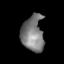
Tissue: lung
Cell type: T cells
Senescence score: 0.1352
Nuclear area (px): 782
Mean DAPI intensity: 123.322